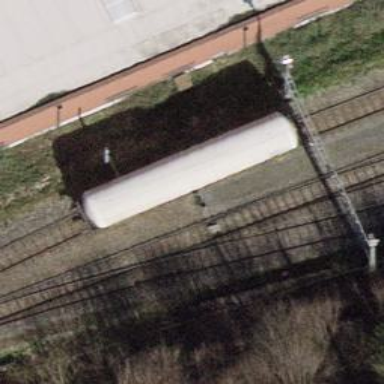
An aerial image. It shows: Railway switch.